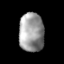
Tissue: lung
Cell type: T cells
Senescence score: 0.1981
Nuclear area (px): 952
Mean DAPI intensity: 153.832